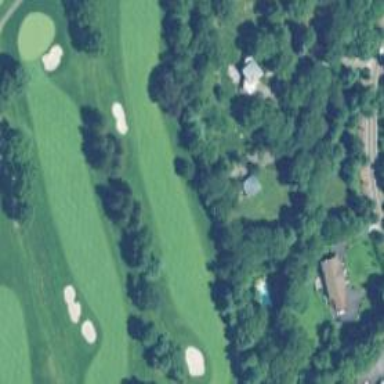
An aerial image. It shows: Golf fairway surrounded by grass.